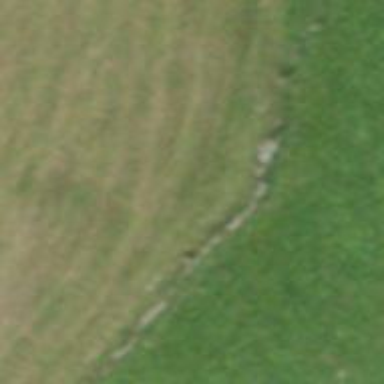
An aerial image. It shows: Dry stone wall barrier.